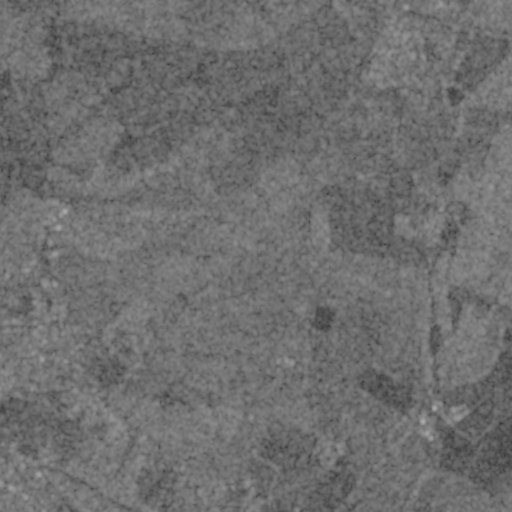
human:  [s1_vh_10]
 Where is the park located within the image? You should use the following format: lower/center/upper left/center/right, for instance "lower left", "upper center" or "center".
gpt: The park is located in the lower left of the image.
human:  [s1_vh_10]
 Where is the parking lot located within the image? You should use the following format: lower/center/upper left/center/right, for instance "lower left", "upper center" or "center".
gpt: The parking lot is located in the lower left of the image.
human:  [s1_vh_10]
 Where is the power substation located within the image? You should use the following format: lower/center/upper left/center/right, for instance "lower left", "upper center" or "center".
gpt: The power substation is located in the lower left of the image.
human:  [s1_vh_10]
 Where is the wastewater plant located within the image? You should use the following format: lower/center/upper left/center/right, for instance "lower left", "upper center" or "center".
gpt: The wastewater plant is located in the lower left of the image.
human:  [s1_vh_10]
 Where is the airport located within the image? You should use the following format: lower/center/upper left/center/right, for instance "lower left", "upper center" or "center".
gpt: There is no airport in the image.

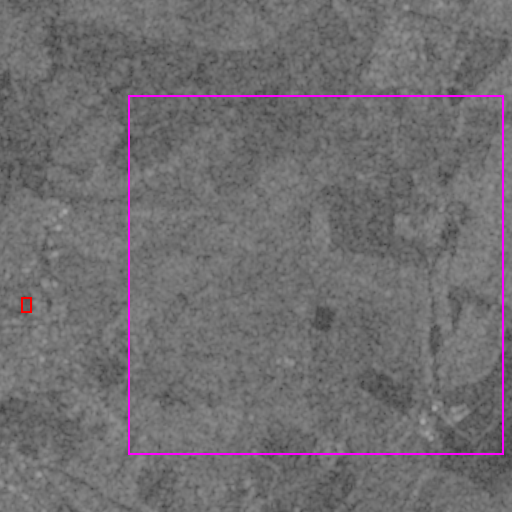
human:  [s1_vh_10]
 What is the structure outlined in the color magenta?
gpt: The structure outlined in magenta is a crop field.
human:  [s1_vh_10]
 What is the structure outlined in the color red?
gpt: The structure outlined in red is a park.
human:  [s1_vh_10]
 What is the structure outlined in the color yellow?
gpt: There is no yellow outline.